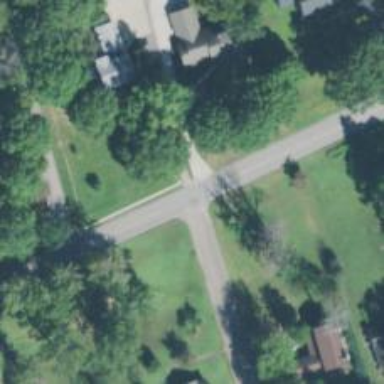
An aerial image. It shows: Residential road.